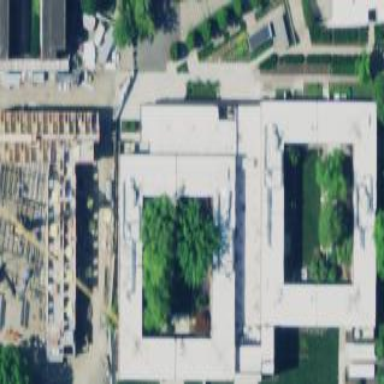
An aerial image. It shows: Building with flat white roof.